Question: how are you? I'm having problems running eas build. It says export failed and the error is "Cannot find module 'expo/bin/cli.js". Could you help me with the solution. I tried things like using a different version of node or expo, but I still get the errors. Here is a screenshot of what happened, thank you all.
Image of error

I would like to understand the error, fix it, and be able to use the expo updates.
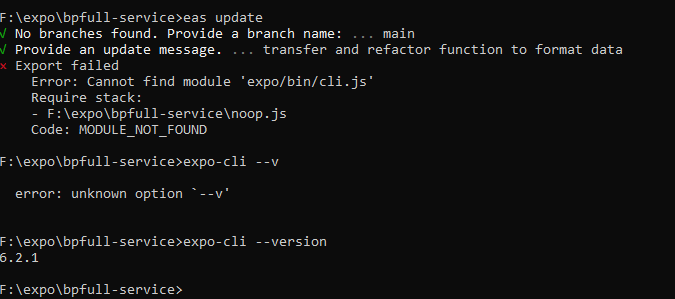
Answer: Did you follow the installation instructions?
<URL>
Especially 'eas build:configure'
If you installed it with yarn, you should run it like 'yarn eas update', because it's not global.